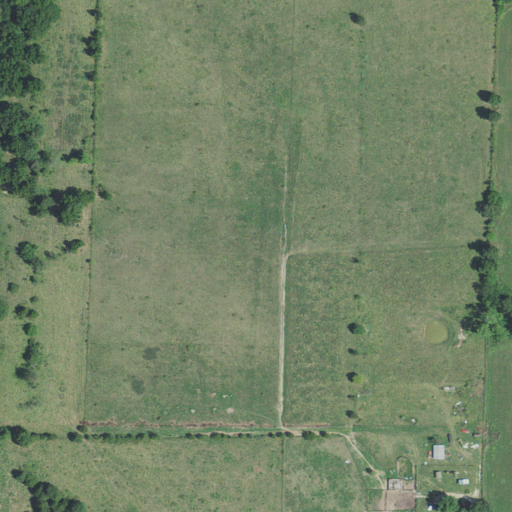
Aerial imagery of ridge(s) in Missouri named Center Ridge containing pasture, open development, deciduous forest, and mixed forest